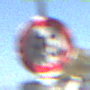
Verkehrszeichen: Geschwindigkeit90
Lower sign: ZeitangabenOhneBeschraenkungAufWochentage1
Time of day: MorningAfternoon
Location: Outdoor (Nature)
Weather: Clear
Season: NotSpecified
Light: Natural